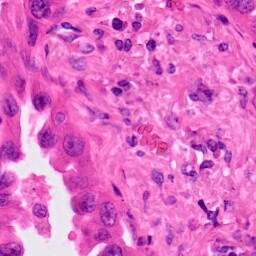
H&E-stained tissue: Lung